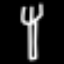
Label: fork